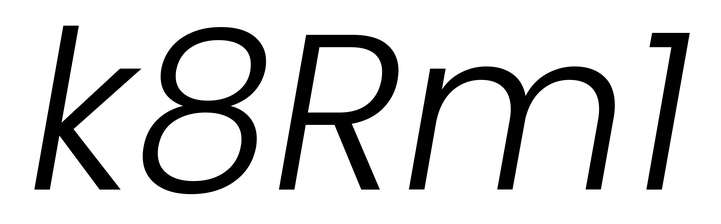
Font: Poppins-LightItalic